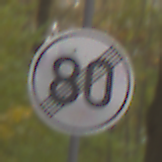
Verkehrszeichen: EndeGeschwindigkeit80
Umgebung: Outdoor, Nature
Tageszeit: Midday
Wetter: Overcast
Licht: Natural
Jahreszeit: NotSpecified
Kontrast: LowContrast